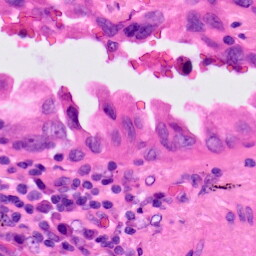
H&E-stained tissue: Lung